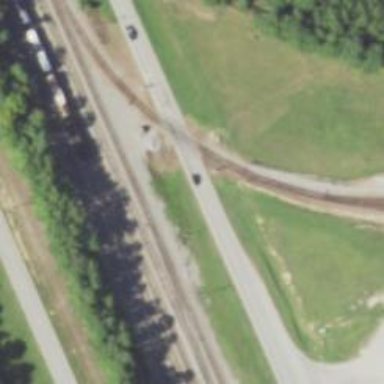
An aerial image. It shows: Rail spur service.